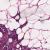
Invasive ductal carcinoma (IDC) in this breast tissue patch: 1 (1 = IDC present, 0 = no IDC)